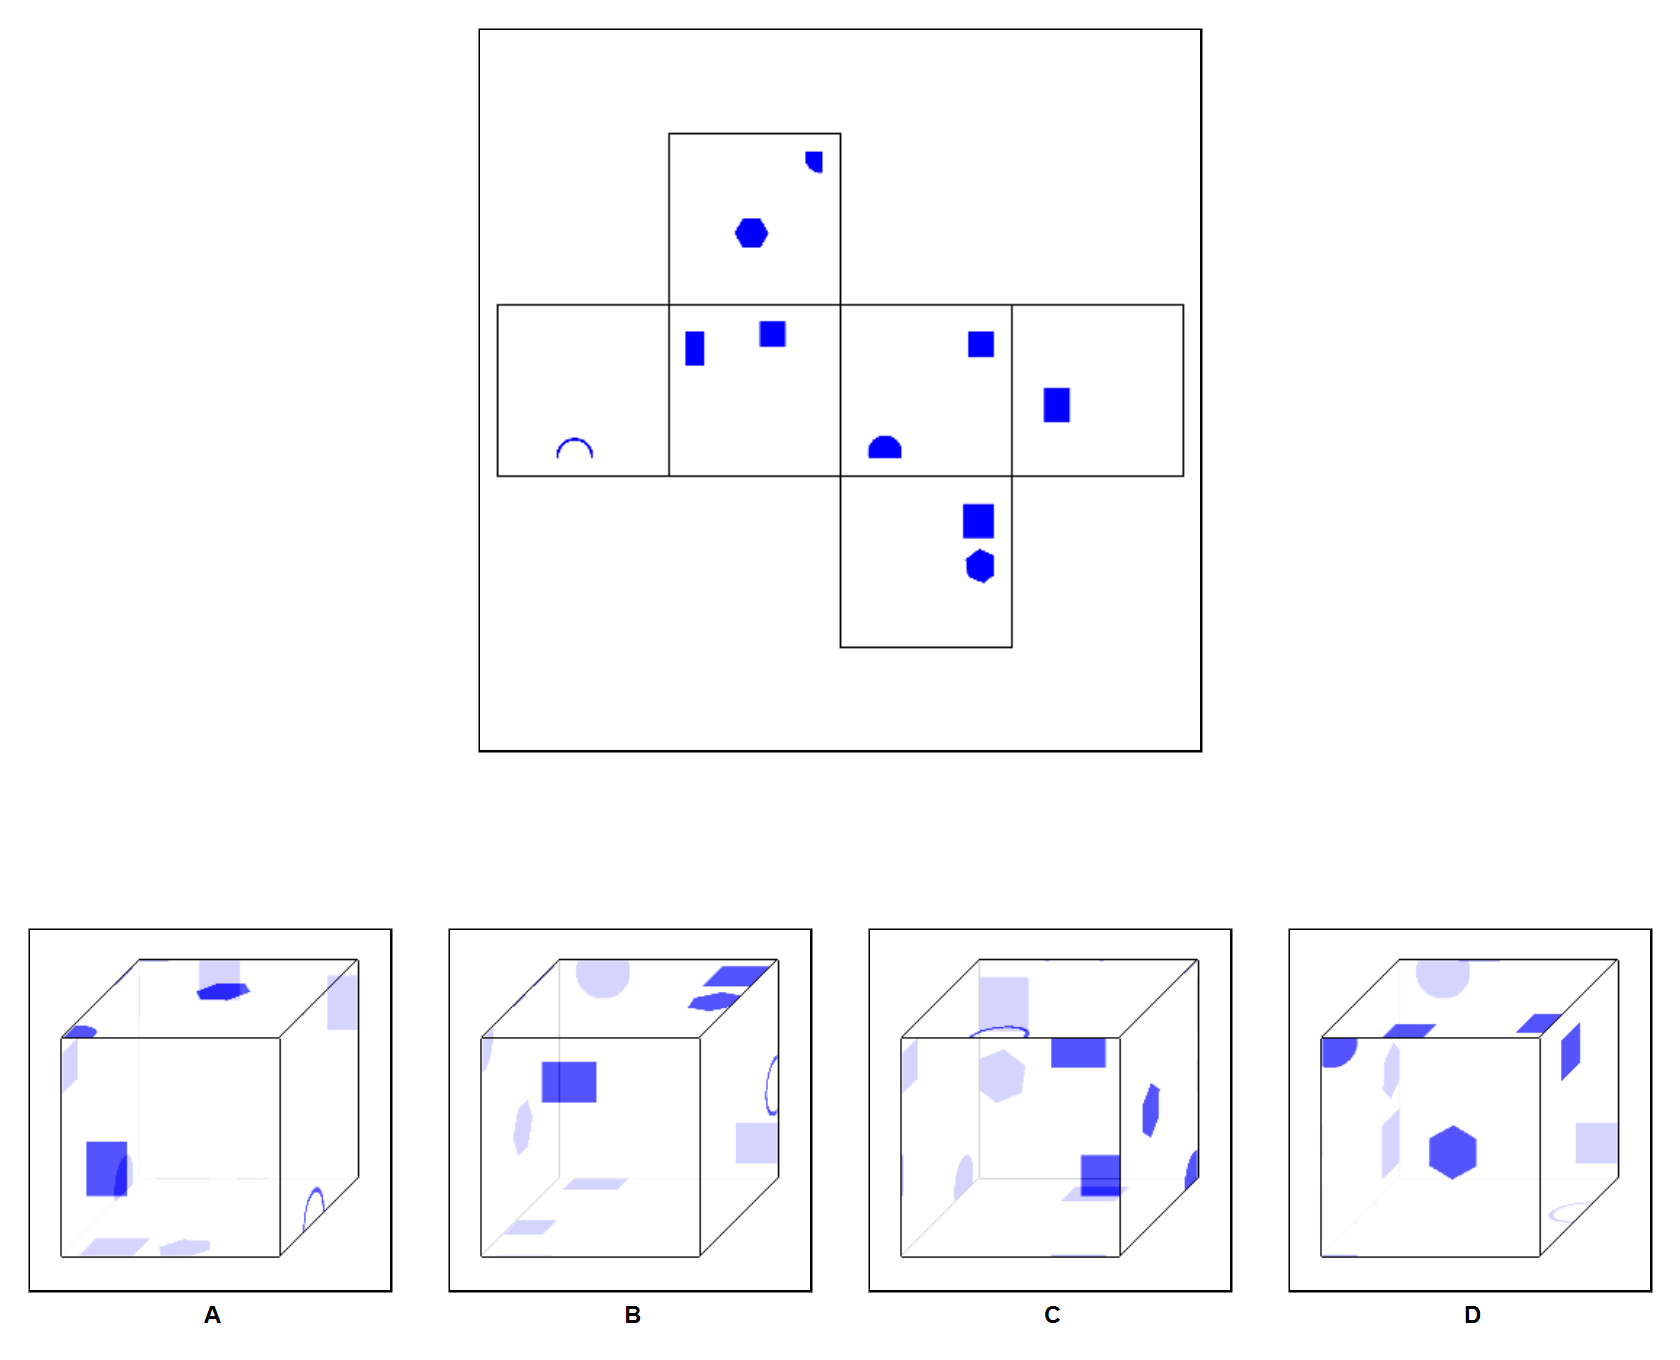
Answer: A